Aerial crown-view tile of a tropical tree (Barro Colorado Island, Panama), acquired 20241112:
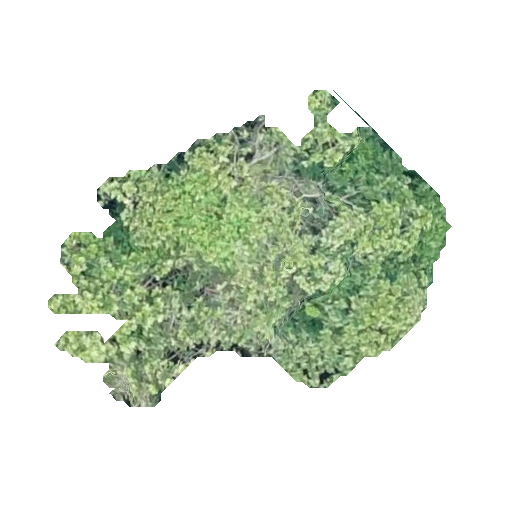
Species: Anacardium excelsum
GBIF accepted scientific name: Anacardium excelsum
Crown area: 119.701 m²